Question: I have an example program 'test1.exe' that uses an example library 'test2.dll'.
- 'test.dll''A()''B()'- 'test1.exe''A'
Here I've found the call to 'A()':

(<URL>
Now, if i'm not mistaken, I need to replace '88FDFFFF' with the correct offset of 'B()', but how can I calculate it so that 'B()' will be invoked instead of 'A()'?
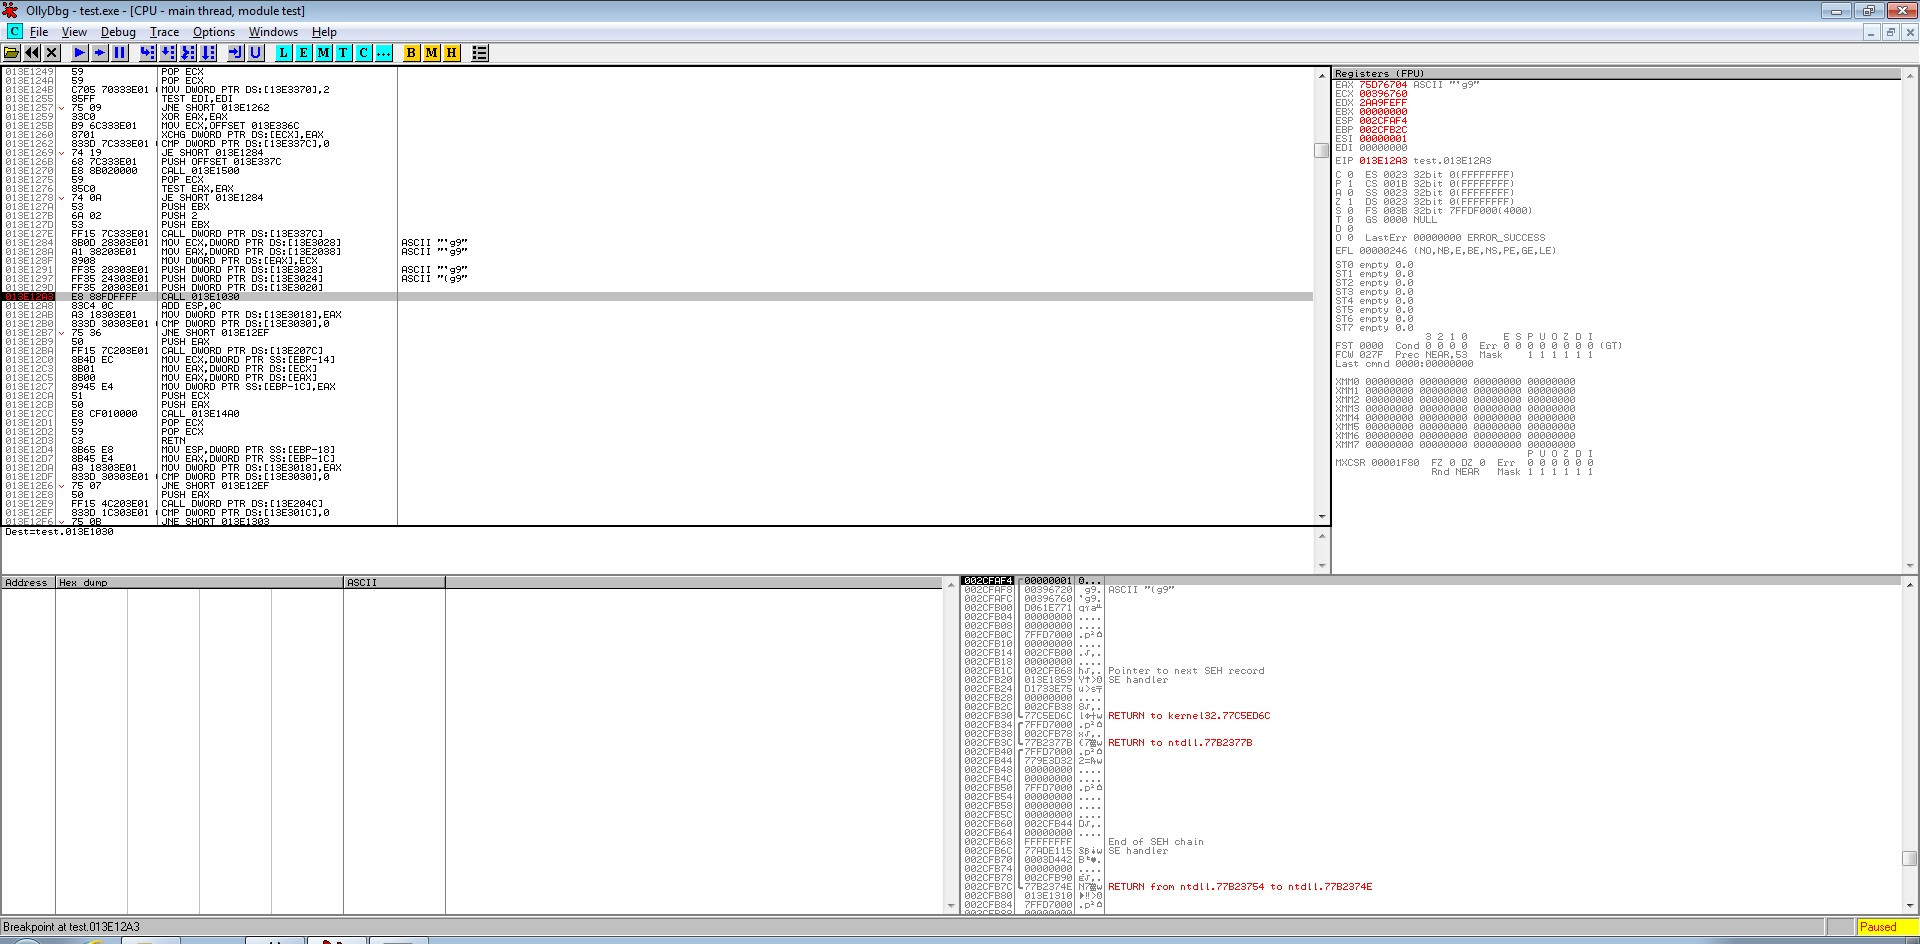
Answer: If this in an x86 call-relative instruction, the offset value is computed by subtracting the address of the instruction following the call (= call instruction location + 5 bytes), from the address of the target. So, you need to patch the offset to be address(B)-address(callinstruction+5).